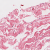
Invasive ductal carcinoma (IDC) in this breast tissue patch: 0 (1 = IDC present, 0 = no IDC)